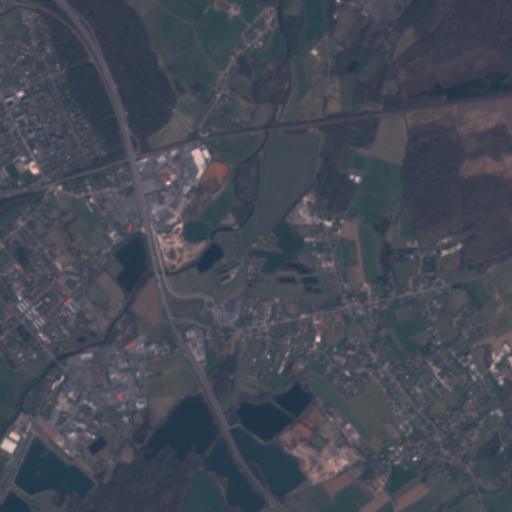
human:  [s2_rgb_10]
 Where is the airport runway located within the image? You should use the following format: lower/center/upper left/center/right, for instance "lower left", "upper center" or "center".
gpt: The airport runway is located in the upper right of the image.
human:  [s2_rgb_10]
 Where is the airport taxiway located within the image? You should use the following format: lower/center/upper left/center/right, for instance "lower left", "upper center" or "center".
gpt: The airport taxiway is located in the upper right of the image.
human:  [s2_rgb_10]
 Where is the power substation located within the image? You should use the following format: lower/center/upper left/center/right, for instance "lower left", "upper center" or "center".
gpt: The power substation is located in the lower left of the image.
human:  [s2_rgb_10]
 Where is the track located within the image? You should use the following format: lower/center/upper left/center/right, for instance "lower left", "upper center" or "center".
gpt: The track is located in the center left of the image.
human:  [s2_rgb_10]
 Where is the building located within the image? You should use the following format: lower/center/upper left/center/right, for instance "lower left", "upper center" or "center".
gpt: There is no building in the image.